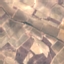
Label: PermanentCrop